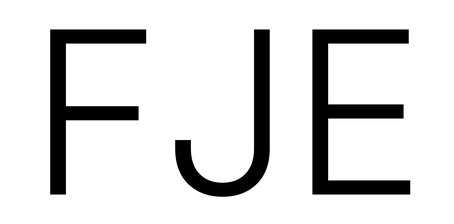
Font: Inter_Light